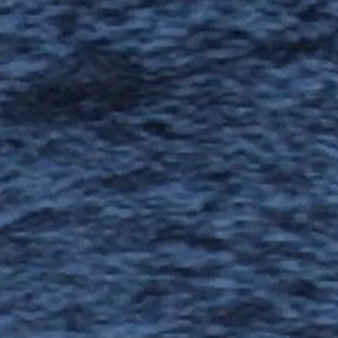
Label: other